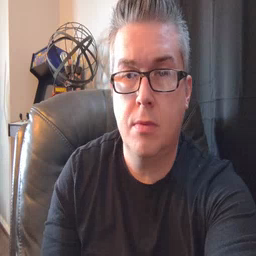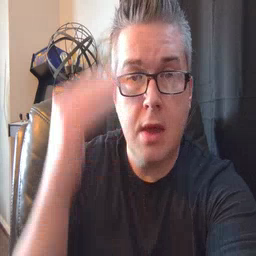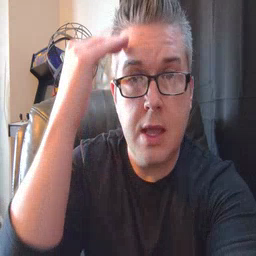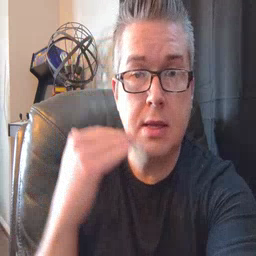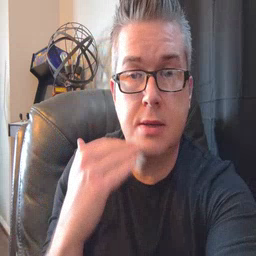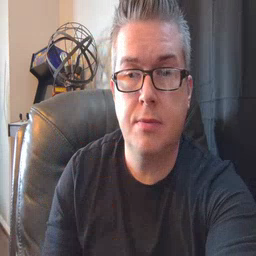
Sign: head